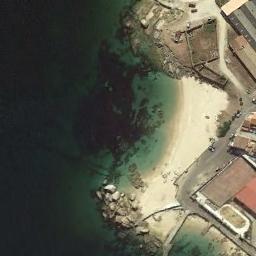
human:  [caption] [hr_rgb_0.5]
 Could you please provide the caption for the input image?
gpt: There are houses by the beach .

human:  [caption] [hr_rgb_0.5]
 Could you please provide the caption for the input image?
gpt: There are many buildings around the beach, And the sea water is dark green .

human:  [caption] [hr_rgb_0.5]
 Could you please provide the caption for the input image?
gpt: The beach with white sand, And the beach has some submerged rocks and some buildings on the beach .

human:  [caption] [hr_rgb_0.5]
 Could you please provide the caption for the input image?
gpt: The blue sea and red houses by the beach .

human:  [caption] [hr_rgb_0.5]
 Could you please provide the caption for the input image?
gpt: Buildings of different shapes are beside the beach .